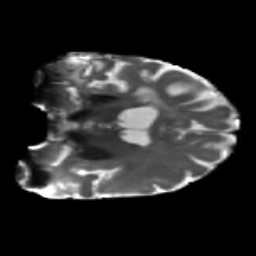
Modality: T2w
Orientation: coronal
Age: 68
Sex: female
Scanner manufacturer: siemens
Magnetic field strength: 3 T
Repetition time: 5.25 s
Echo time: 0.08 s